Interaction volume radius: 5 \u00c5
Interaction volume height: 25 \u00c5
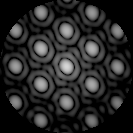
Disorder parameter: 0.03507